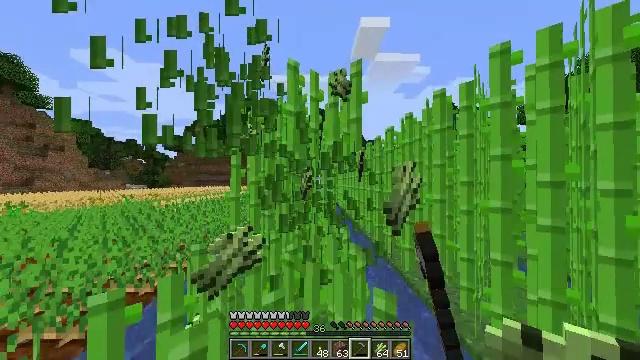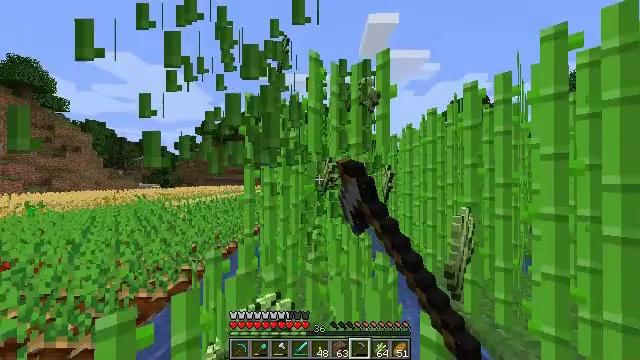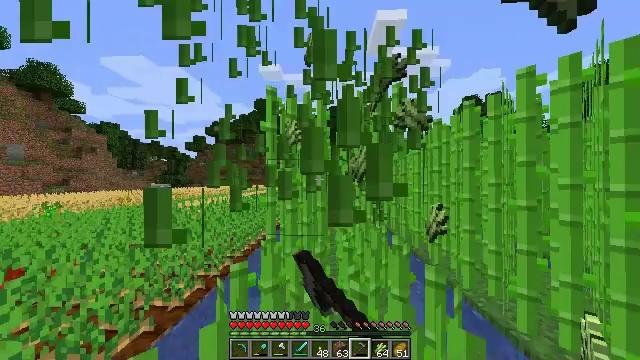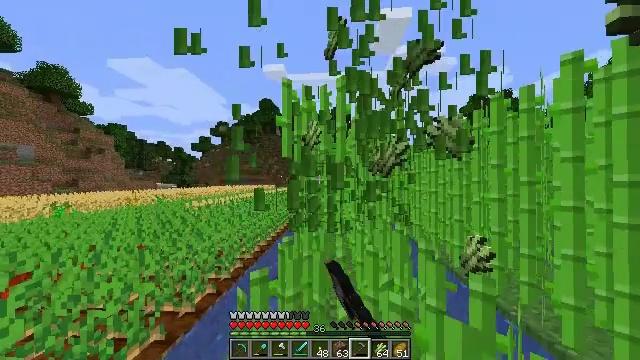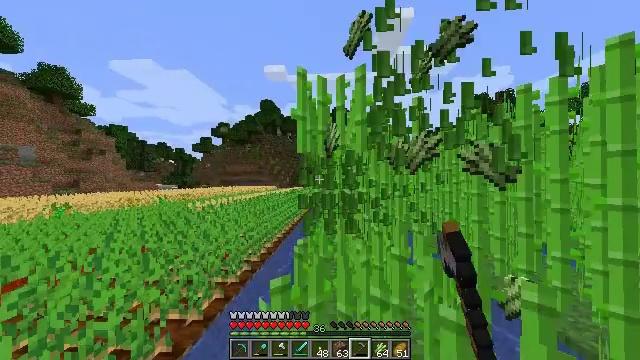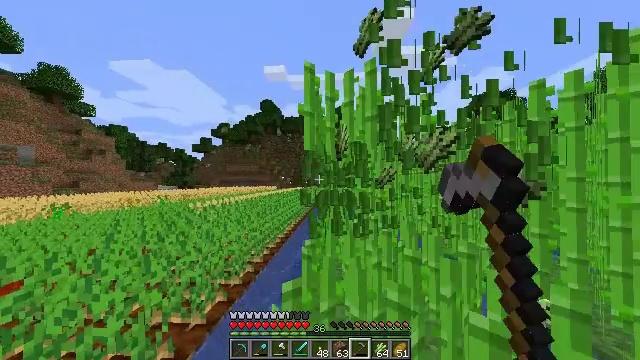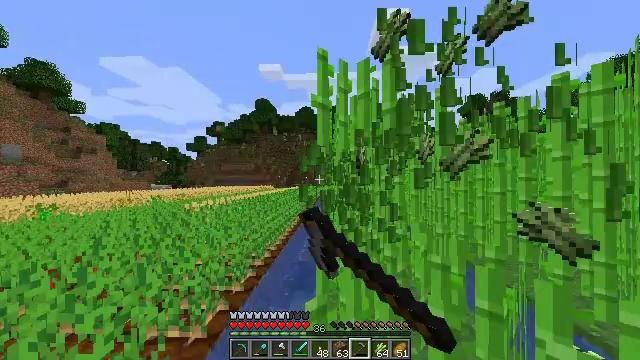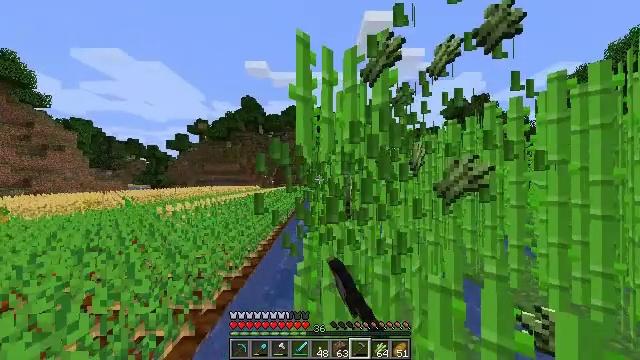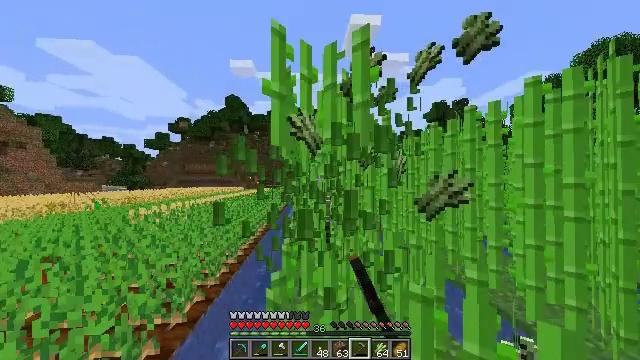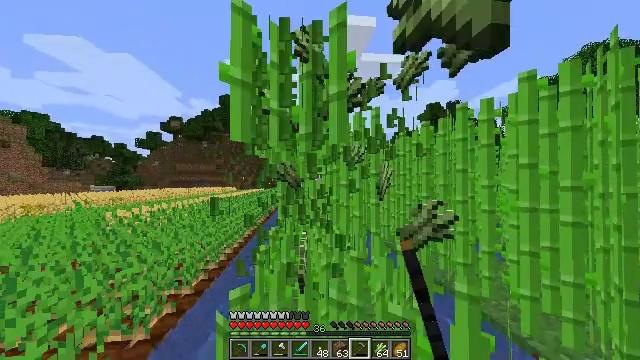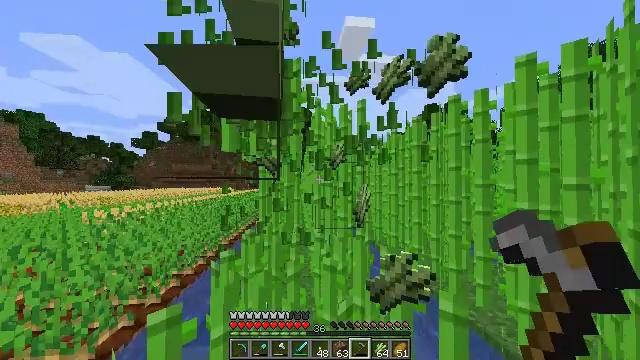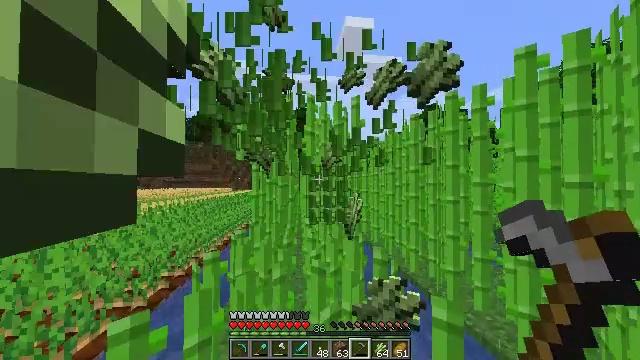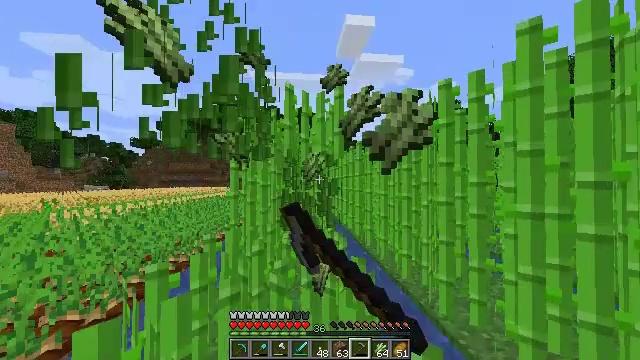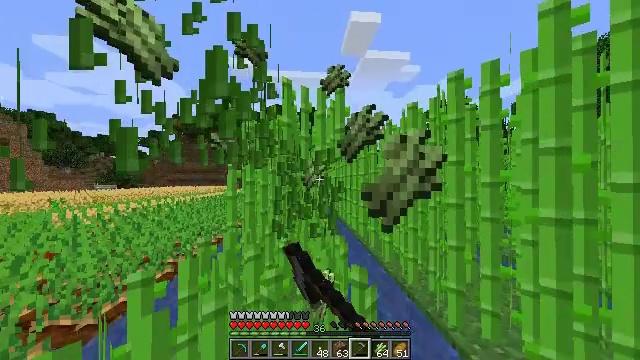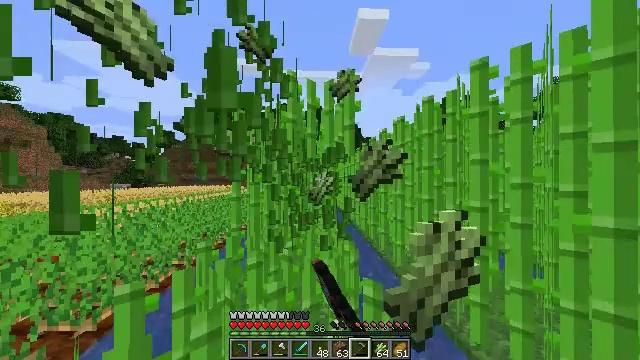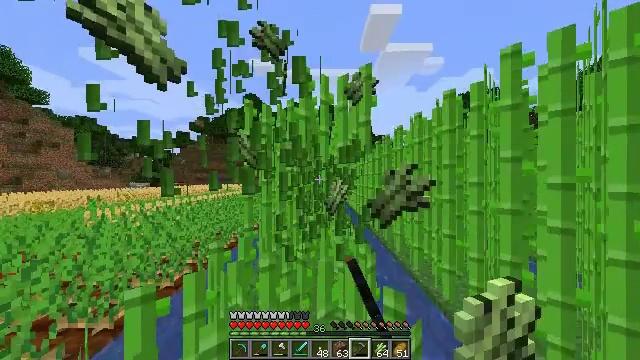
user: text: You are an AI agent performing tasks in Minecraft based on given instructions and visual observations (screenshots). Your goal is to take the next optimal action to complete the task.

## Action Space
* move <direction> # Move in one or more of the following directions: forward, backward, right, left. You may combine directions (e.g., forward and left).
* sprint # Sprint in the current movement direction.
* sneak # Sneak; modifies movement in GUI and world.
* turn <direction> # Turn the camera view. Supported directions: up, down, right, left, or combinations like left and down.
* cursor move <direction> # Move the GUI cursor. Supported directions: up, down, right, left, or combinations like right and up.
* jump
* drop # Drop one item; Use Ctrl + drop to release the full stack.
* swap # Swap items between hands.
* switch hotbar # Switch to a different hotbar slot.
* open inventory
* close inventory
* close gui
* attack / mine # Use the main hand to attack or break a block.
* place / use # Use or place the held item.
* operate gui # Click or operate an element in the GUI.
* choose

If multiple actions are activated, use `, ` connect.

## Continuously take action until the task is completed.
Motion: motion action
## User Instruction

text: Gather sugar cane for crafting.
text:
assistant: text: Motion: move forward and move left, sprint, turn left, attack / mine
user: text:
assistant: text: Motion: move forward and move left, sprint, turn left, attack / mine
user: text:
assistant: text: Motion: move forward and move left, sprint, turn left, attack / mine
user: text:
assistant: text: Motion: move forward and move left, sprint, attack / mine
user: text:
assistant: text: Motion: move forward and move left, sprint, attack / mine
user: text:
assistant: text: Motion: move forward and move right, sprint, turn right, attack / mine
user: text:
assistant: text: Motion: move forward and move right, sprint, turn right, attack / mine
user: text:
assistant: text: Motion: move forward and move right, sprint, turn right, attack / mine
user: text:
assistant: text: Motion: move forward and move right, sprint, turn right, attack / mine
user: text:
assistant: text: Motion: move forward and move right, sprint, attack / mine
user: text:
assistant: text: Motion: move forward and move right, sprint, attack / mine
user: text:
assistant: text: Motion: move forward and move right, sprint, attack / mine
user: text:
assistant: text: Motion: move forward, sprint, turn left, attack / mine
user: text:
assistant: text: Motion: move forward and move left, sprint, turn left, attack / mine
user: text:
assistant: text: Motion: move forward and move left, sprint, turn left, attack / mine
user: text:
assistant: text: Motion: move forward and move left, sprint, turn left, attack / mine
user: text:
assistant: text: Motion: move forward and move left, sprint, attack / mine
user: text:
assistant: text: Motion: move forward and move left, sprint, attack / mine
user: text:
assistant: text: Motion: move forward and move left, sprint, attack / mine
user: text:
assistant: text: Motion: move forward and move right, sprint, turn right, attack / mine
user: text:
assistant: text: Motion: move forward and move right, sprint, turn right, attack / mine
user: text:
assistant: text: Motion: move forward and move right, sprint, turn right, attack / mine
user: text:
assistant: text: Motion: move forward and move right, sprint, attack / mine
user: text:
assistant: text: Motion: move forward and move right, sprint, attack / mine
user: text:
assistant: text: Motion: move forward, sprint, attack / mine
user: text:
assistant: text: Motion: move forward and move left, sprint, turn left, attack / mine
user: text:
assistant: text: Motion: move forward and move left, sprint, turn left, attack / mine
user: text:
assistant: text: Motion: move forward and move left, sprint, turn left, attack / mine
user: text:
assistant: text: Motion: move forward and move left, sprint, attack / mine
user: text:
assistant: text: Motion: move forward and move left, sprint, attack / mine